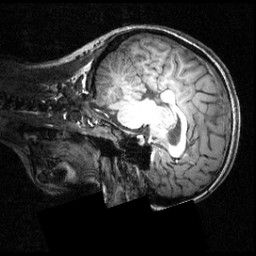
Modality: T1w
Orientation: sagittal
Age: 20
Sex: female
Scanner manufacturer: siemens
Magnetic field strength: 3.951 T
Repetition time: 1.5 s
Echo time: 0.00335 s